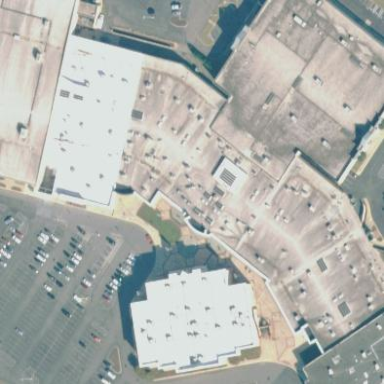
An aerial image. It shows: Mall building.